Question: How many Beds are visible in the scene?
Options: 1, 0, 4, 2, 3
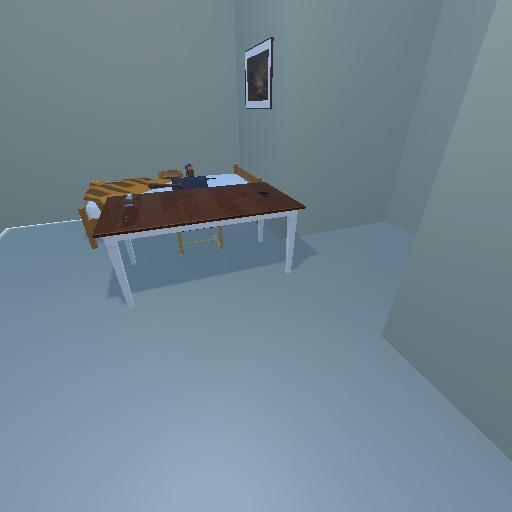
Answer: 1